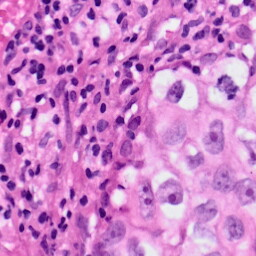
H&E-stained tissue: Lung